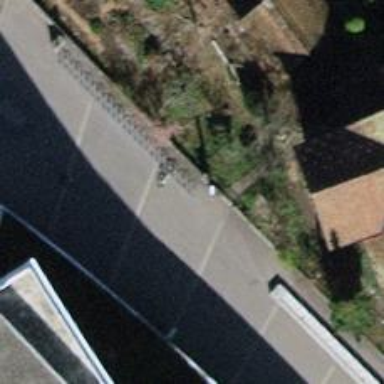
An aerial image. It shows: Bicycle parking area with wall loops.